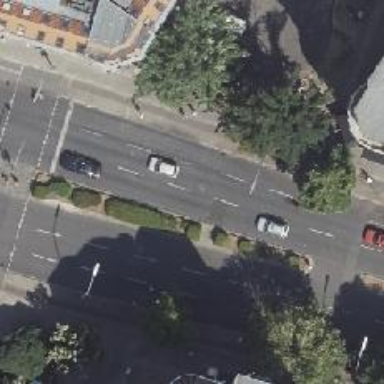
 with lane markings. This road is dual carriageway."